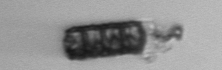
Label: Paralia_sulcata